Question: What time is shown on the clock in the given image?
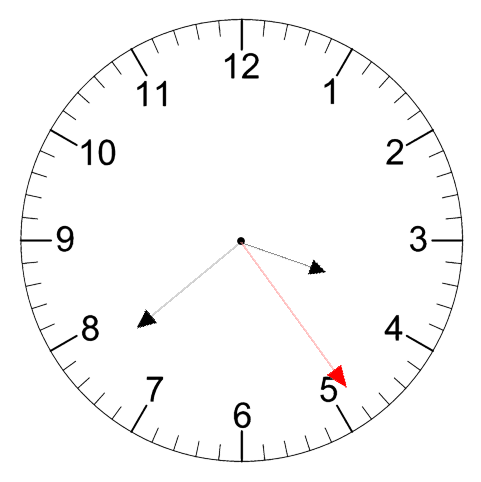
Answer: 03:38:24